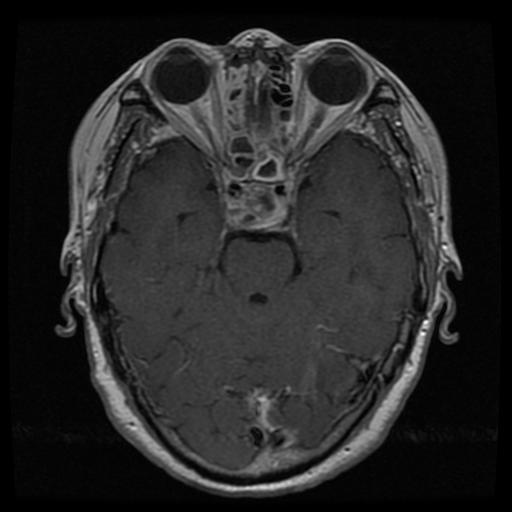
Label: pituitary